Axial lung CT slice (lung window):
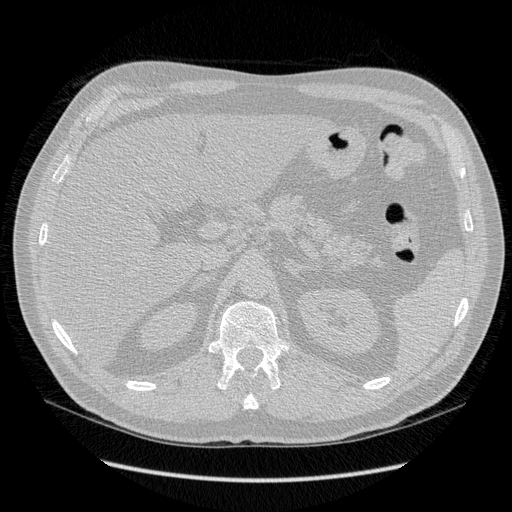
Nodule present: no